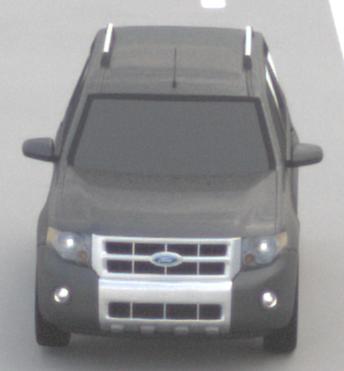
Make: Ford
Model: Escape Hybrid
Detailed model: -
Model produced from: 2004
Model produced until: 2012
Doors: 5
Color: gray
Road condition: dry road
Daytime: midday
Contrast: low contrast